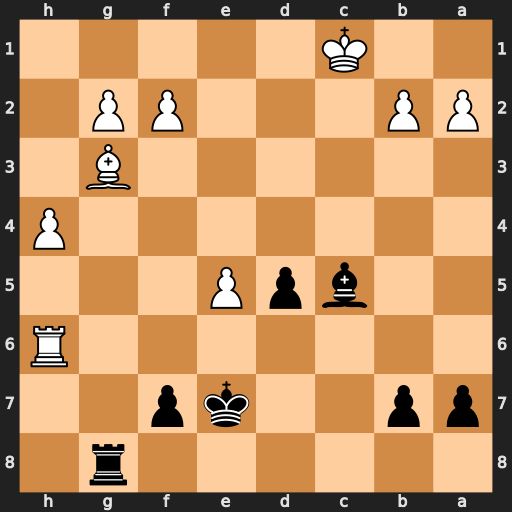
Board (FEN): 6r1/pp2kp2/7R/2bpP3/7P/6B1/PP3PP1/2K5
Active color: b
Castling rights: -
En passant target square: -
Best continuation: Rxg3 fxg3 Be3+ Kd1 Bxh6